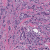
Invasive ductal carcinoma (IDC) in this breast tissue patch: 1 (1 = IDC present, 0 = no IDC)